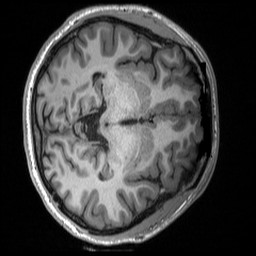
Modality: T1w
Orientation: axial
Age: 22
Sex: male
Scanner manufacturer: siemens
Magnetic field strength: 3 T
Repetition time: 2.3 s
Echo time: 0.00298 s